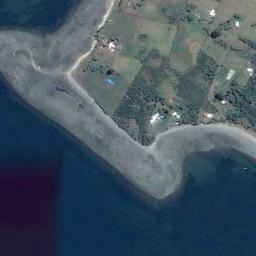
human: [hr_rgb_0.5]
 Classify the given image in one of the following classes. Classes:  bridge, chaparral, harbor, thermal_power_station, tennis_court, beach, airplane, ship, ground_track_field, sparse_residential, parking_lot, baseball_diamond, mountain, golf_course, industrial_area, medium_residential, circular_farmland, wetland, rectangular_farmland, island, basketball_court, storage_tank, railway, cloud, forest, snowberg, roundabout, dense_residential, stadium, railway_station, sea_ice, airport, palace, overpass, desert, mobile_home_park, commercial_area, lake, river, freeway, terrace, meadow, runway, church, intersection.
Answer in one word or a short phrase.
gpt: beach